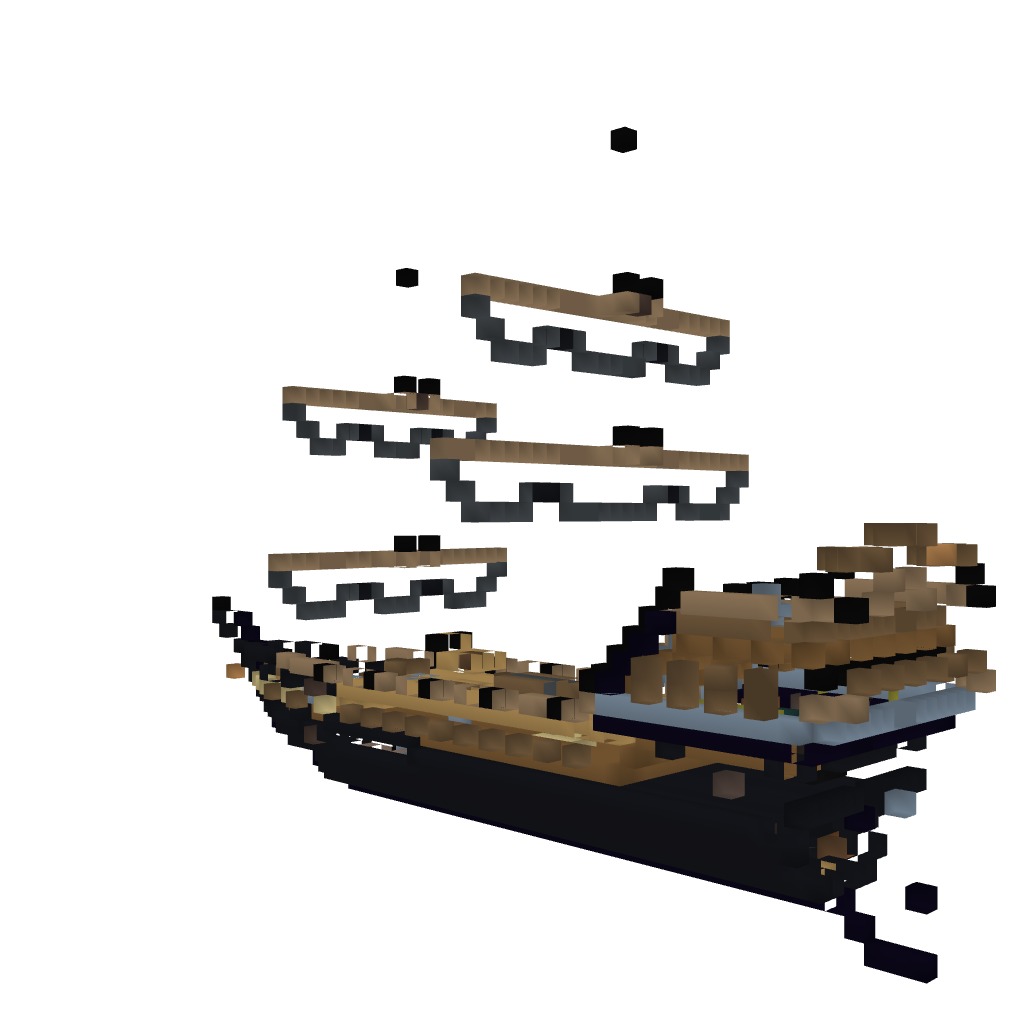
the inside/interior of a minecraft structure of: AxiumSA